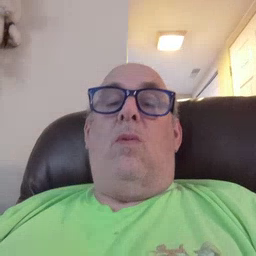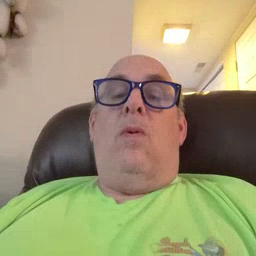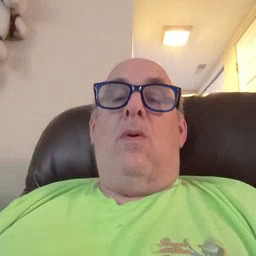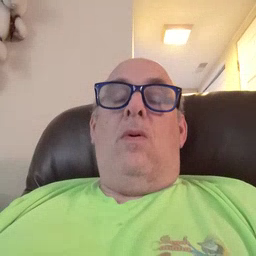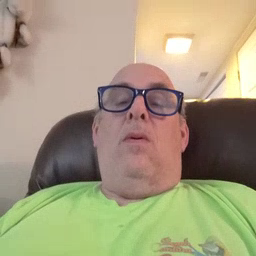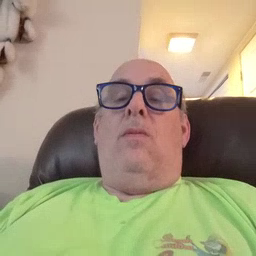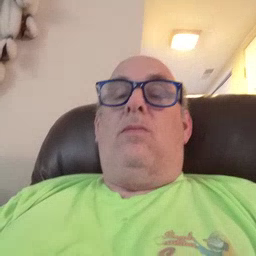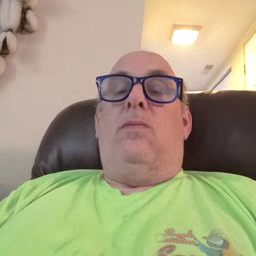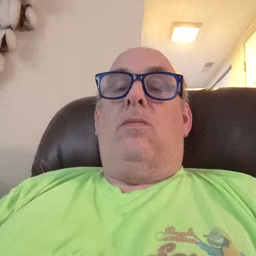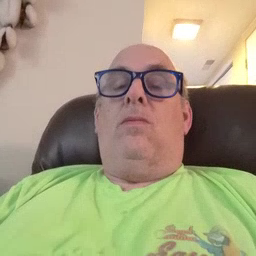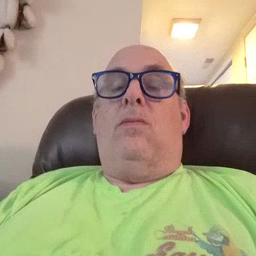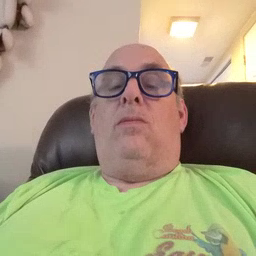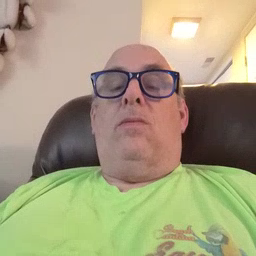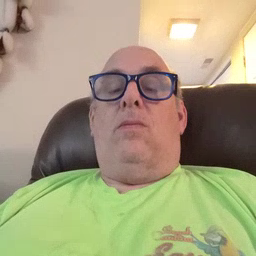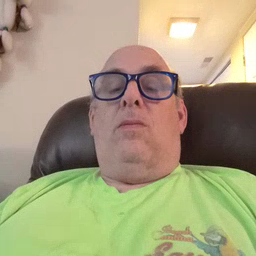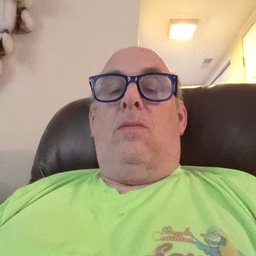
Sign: lamp